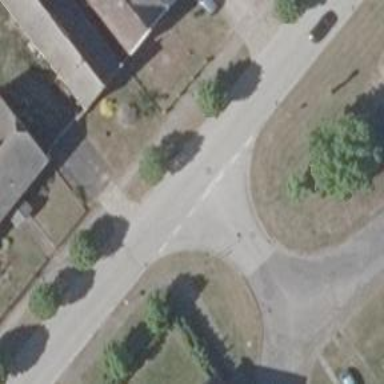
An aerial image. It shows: Tertiary road with sidewalks on both sides.